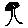
Label: tree